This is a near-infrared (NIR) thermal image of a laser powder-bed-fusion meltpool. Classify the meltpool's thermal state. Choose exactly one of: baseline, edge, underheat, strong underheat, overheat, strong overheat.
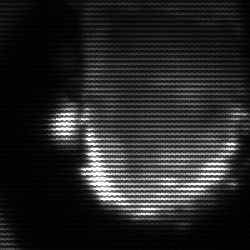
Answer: baseline